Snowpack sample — Snodgrass Mountain, Crested Butte, Colorado (2/4/25, 12:06 PM MST)
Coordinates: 38.923, -106.968
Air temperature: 35 °F
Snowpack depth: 80 cm
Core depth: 70 cm
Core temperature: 32 °F
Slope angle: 14°, slope face: 78°
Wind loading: low
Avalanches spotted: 0
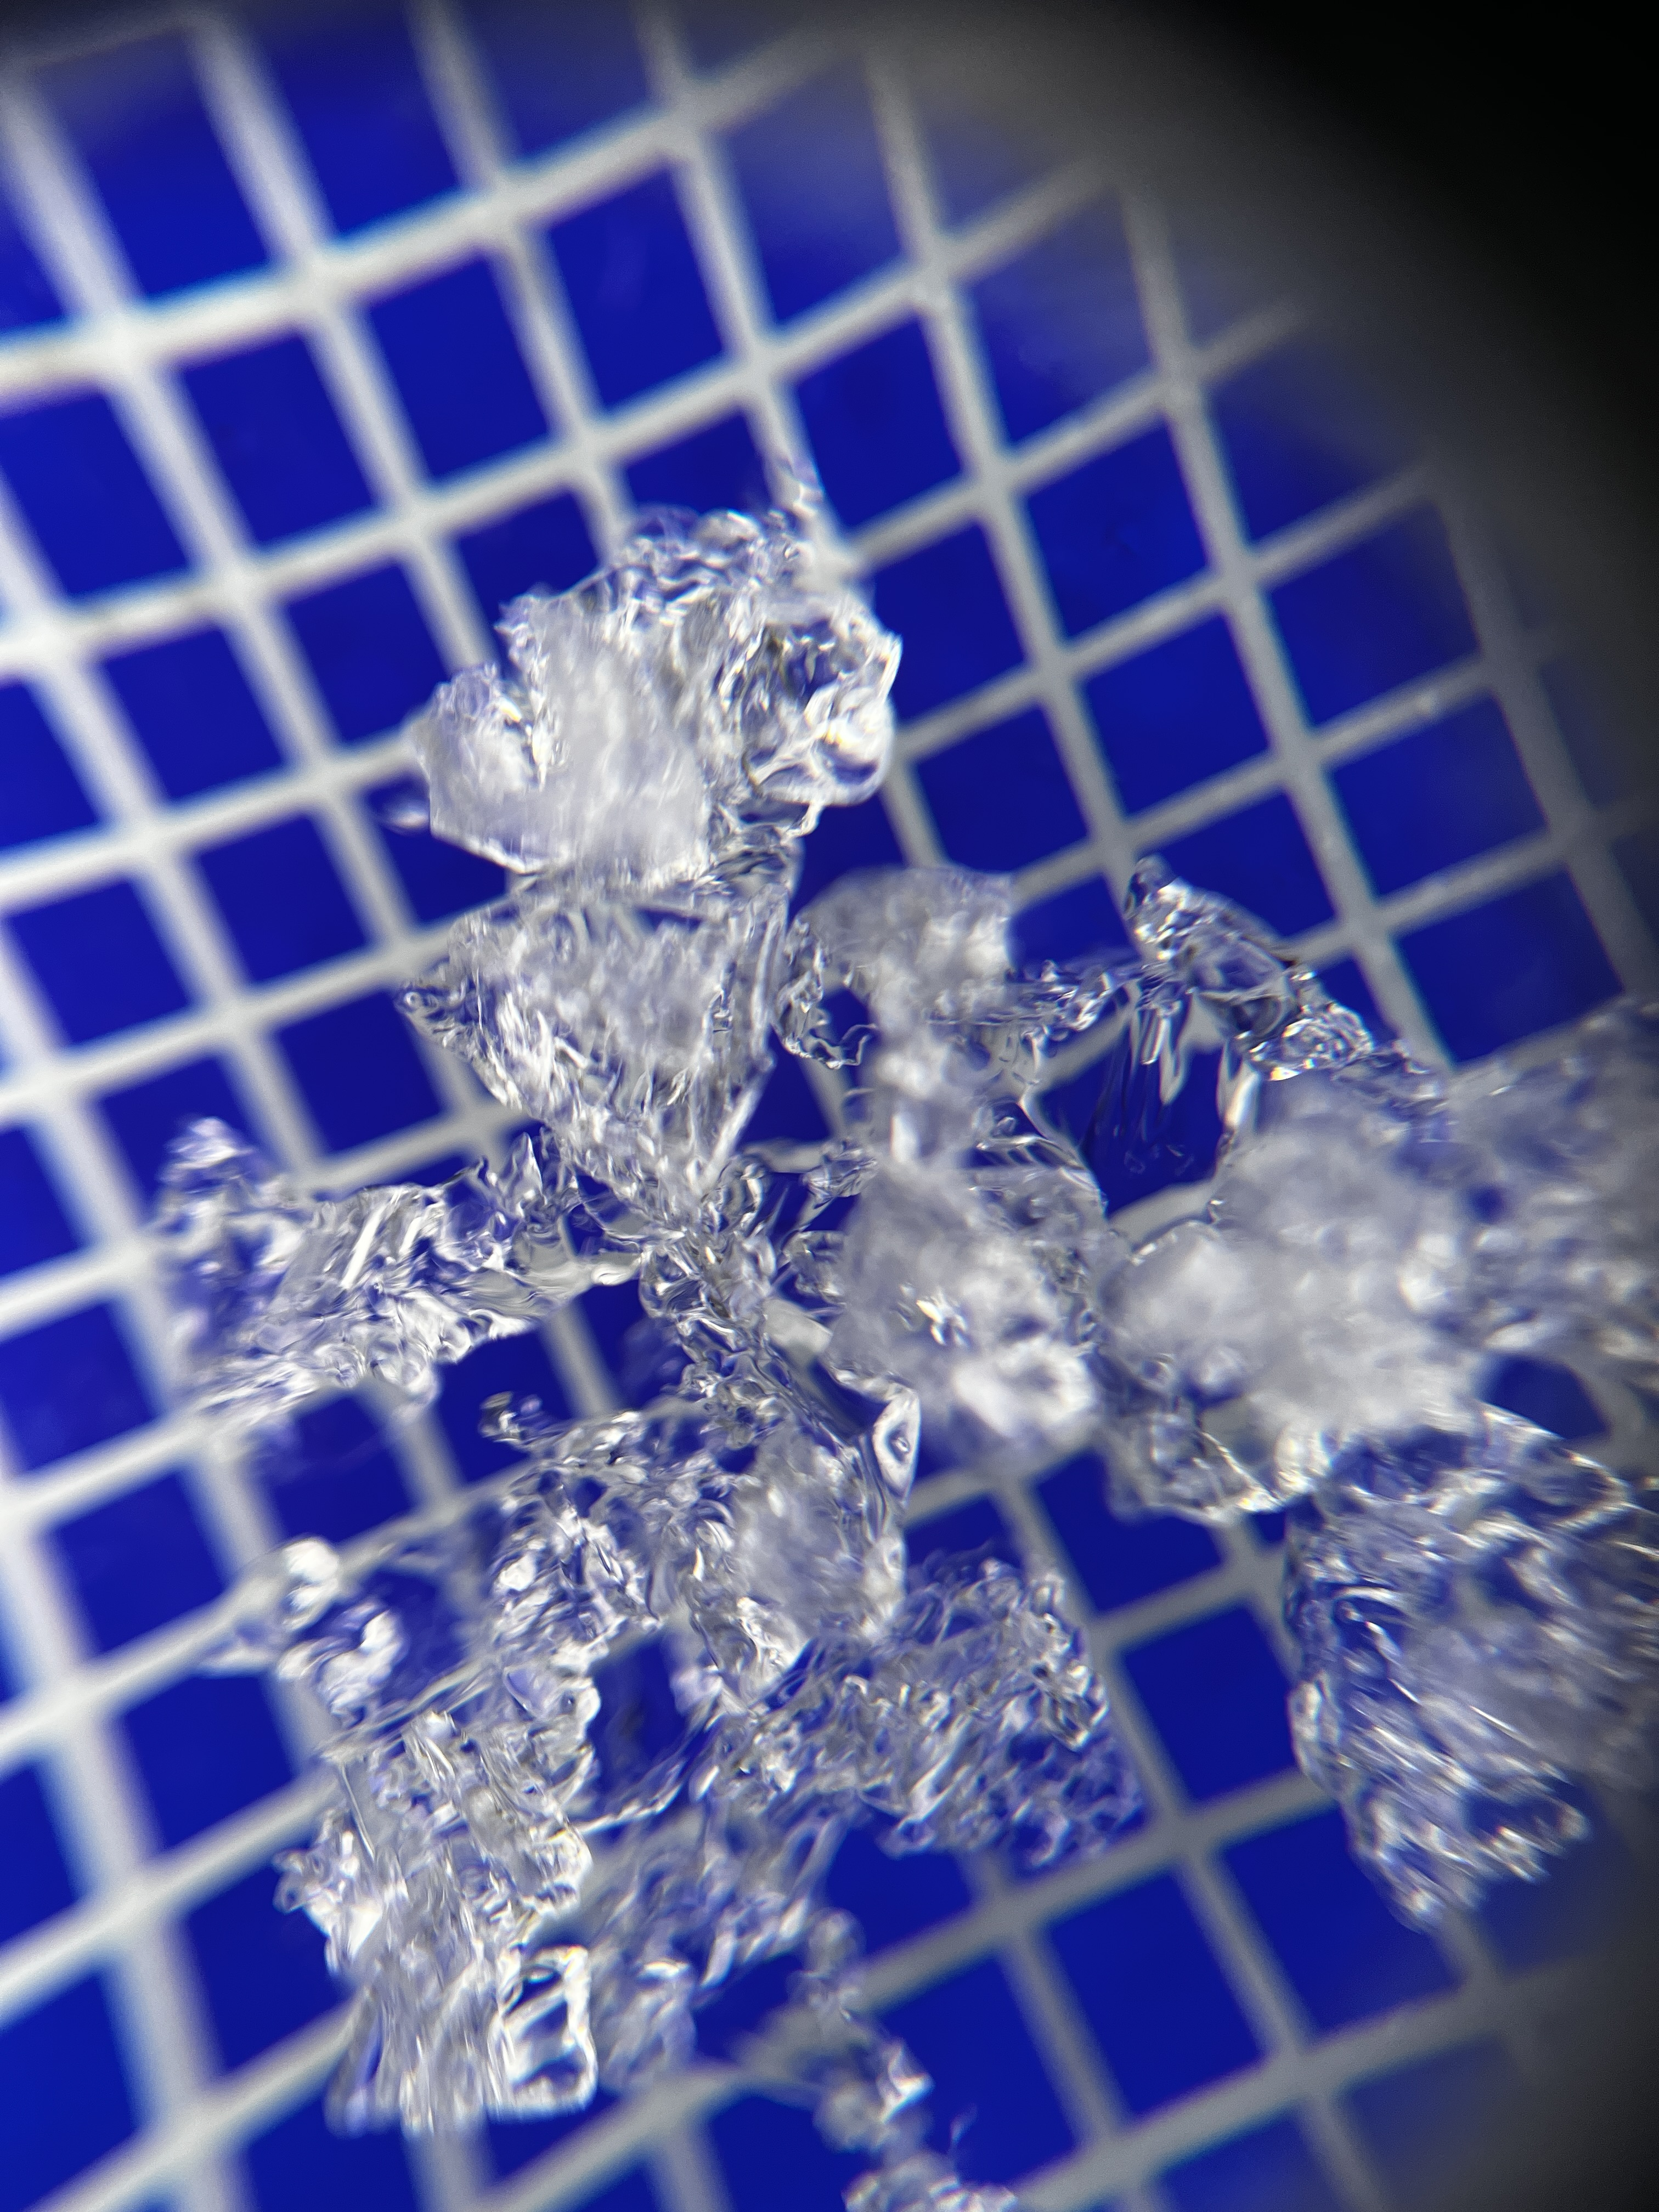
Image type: magnified_profile
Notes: No avalanches nearby, unusually warm weather for the last month reported by residents, Collected 25 yards from treeline